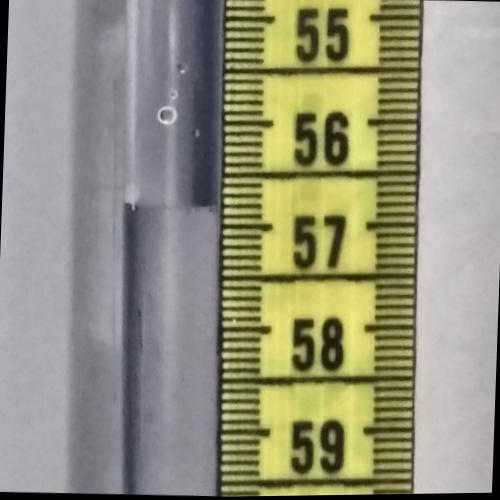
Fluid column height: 56.8 cm